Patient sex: M
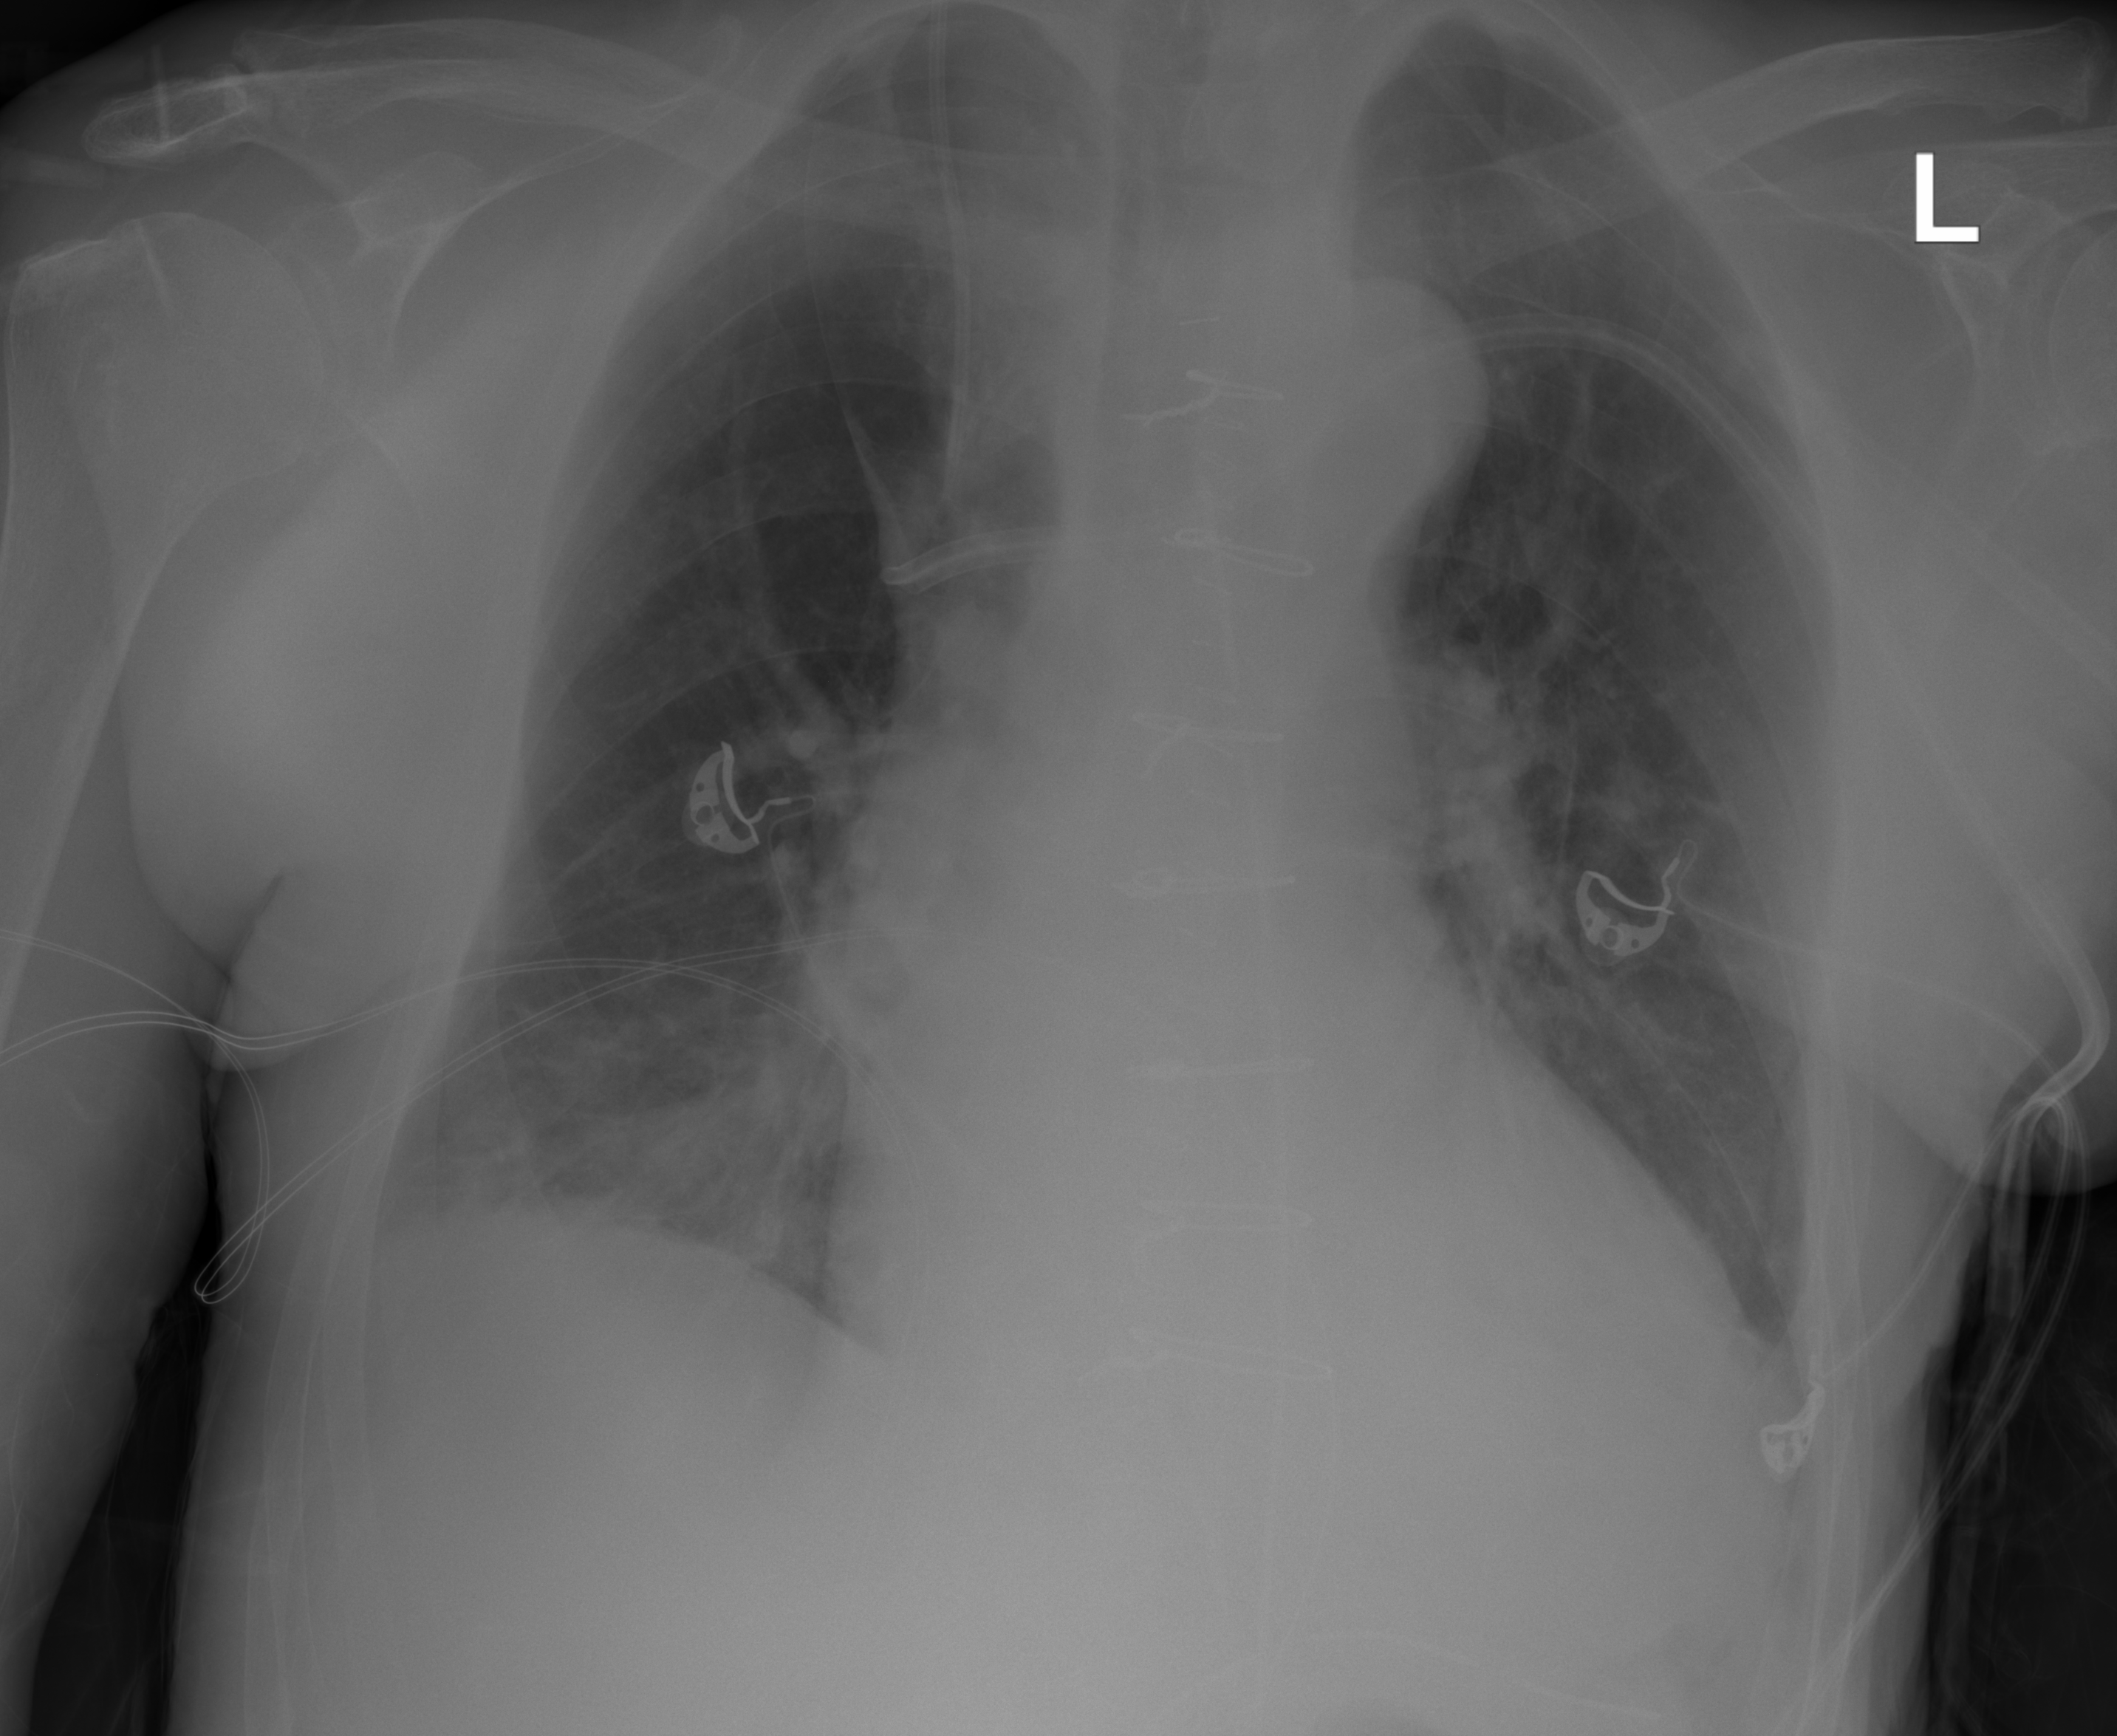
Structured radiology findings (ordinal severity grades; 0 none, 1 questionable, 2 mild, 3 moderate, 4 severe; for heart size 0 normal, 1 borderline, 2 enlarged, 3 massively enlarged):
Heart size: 1
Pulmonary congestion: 1
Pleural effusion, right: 0
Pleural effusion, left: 0
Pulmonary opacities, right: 1
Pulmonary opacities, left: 0
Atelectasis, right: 2
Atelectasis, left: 0